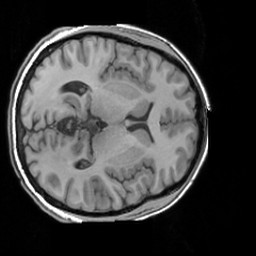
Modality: T1w
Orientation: axial
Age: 21
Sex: female
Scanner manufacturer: siemens
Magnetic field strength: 3 T
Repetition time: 1.63 s
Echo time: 0.00311 s